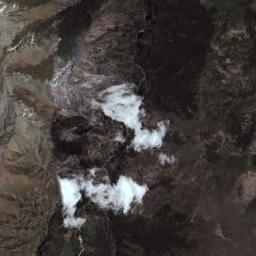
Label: cloud